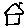
Label: house